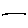
Label: line